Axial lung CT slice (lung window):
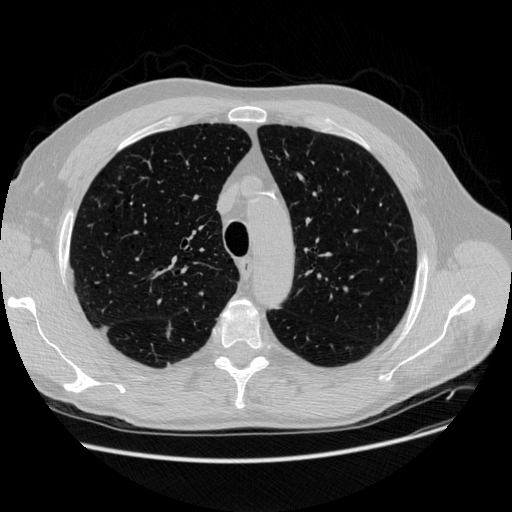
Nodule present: no